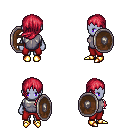
a pixel art fantasy rpg character, female body template, dark elf, purple skin, steel chest armor, red pants, ruby red left-swept hairstyle, gold boots, shield, four views (front, back, left, right), 2x2 character sprite sheet, small pixel art, hard edges, no anti-aliasing